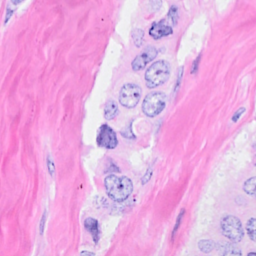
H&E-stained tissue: Breast